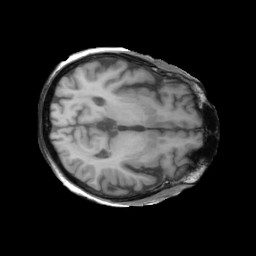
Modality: T1w
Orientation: axial
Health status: ill
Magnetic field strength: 3 T